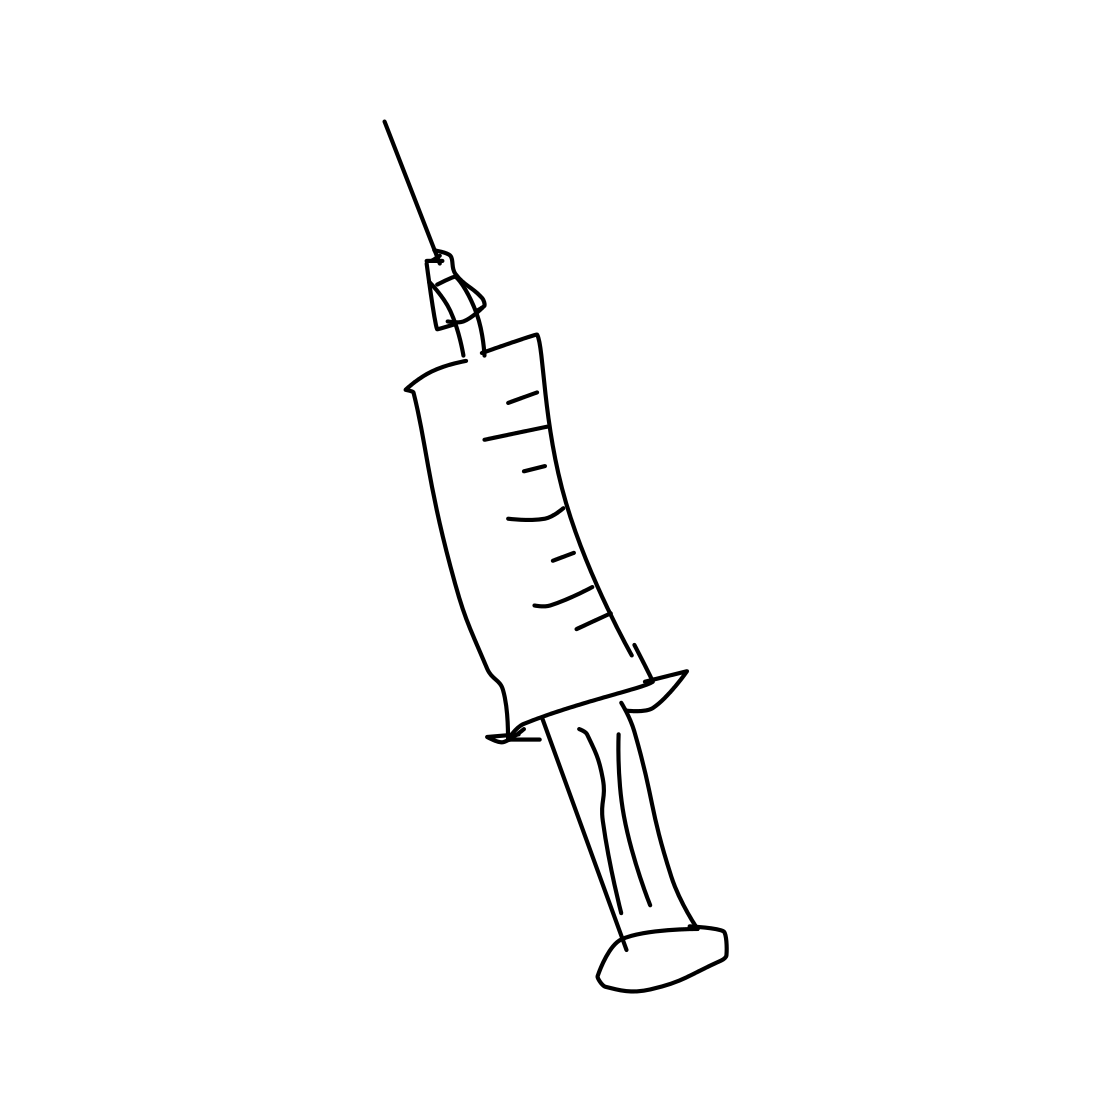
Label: syringe